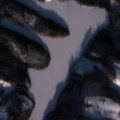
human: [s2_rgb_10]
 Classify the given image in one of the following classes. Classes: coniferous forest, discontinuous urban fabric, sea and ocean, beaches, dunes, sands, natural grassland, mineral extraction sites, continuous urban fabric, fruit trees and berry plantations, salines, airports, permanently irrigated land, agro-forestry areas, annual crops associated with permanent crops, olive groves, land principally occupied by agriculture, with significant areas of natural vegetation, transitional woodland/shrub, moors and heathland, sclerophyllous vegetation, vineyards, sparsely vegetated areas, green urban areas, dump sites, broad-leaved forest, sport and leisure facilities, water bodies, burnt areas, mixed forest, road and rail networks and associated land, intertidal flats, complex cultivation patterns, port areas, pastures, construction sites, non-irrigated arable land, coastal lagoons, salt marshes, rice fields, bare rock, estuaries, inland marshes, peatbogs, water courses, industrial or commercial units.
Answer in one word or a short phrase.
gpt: coniferous forest, mixed forest, water bodies